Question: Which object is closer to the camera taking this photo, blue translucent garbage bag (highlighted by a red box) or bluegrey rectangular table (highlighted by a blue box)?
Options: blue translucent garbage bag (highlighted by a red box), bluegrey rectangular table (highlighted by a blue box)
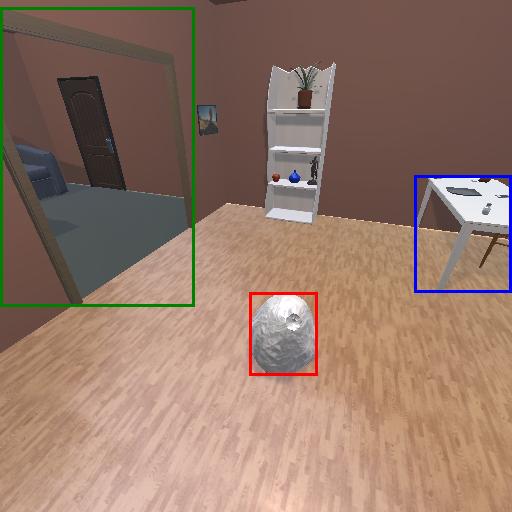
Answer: blue translucent garbage bag (highlighted by a red box)